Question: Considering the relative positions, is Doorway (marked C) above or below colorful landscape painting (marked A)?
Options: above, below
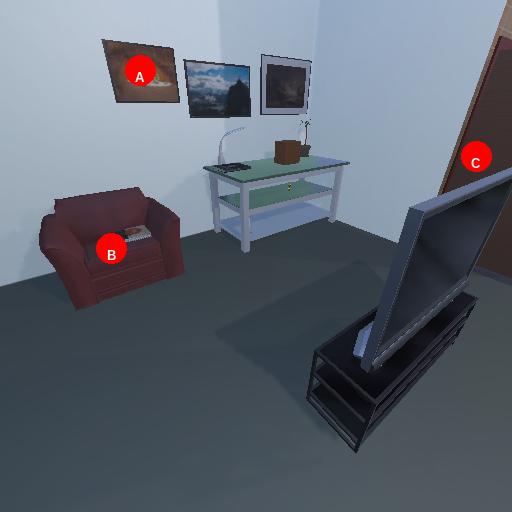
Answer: above